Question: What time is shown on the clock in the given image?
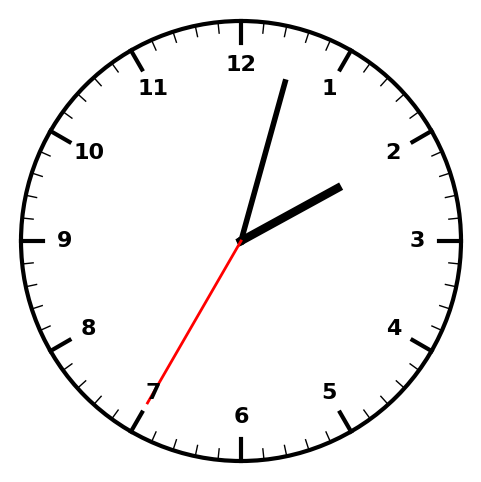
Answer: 02:02:35